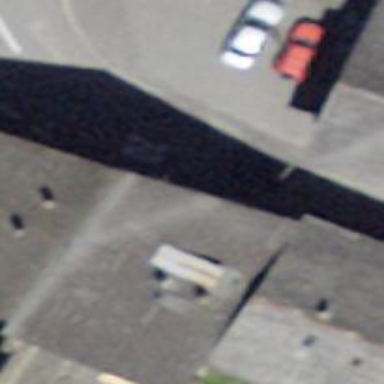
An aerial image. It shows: Café.